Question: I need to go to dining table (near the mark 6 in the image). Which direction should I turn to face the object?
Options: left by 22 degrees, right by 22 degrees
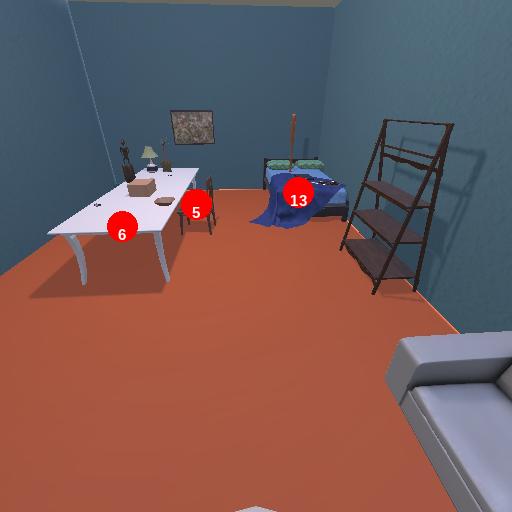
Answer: left by 22 degrees